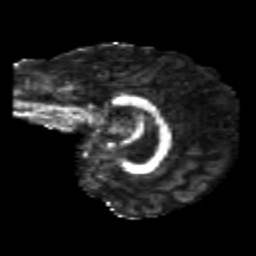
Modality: FA
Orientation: sagittal
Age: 26
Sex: female
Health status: healthy
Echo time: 0.074 s